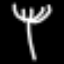
Label: fork